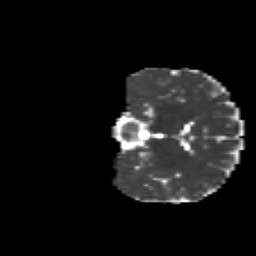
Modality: MD
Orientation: coronal
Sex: female
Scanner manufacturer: siemens
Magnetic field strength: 3 T
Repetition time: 5 s
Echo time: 0.071 s